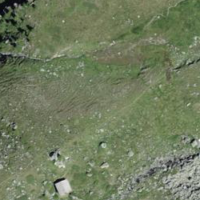
EUNIS habitat code: 26
Species observed at this site:
Marmota marmota
Rhododendron ferrugineum
Saxifraga paniculata
Juniperus communis
Saxifraga aizoides
Arnica montana